Question: I have a web application, which is an implementation of the Front Controller Pattern, as described by the image below. Specifically, I have followed the code example of the Front Controller Pattern, as described in this question's answer:
<URL>

I'm having updating issues with one of my .jsp pages. This page in particular has a popup-editor, which allows the user to add or remove links to sets of data from an external database. If the user hits a save-button, it sends a request, which is intercepted by the Front Controller. Then, the correct action for saving or deleting a reference link (many to many ID numbers) is executed on the systems own database. After, the page should be reloaded, which triggers a chained command, which loads data from both databases, before redirecting to essentially the same page, without the popup.
However, the page is not reloaded, due to some form of caching that I do not understand. I've tried every solution I could find, to prevent loading cached data, from adding a unique value to the URL, to adding meta-tags on the jsp-page, to prevent it from caching at all. I've confirmed that the data is loading on server side. A simple F5-click updates the page like it should be doing automatically.
I've also implemented an onClose-function on the popup, that calls a window.location.reload(). However this call interrupts the Front Controller, and it stops everything it is currently doing, to handle the newest request. This creates a race condition, where the data is sometimes able to be inserted/deleted, and sometimes not, before the Front Controller starts reloading the page.
Should I make a queue?
Is there a good reason not to do it this way?
Should the Front controller's execution method, or the class itself implement some kind of Synchronization?
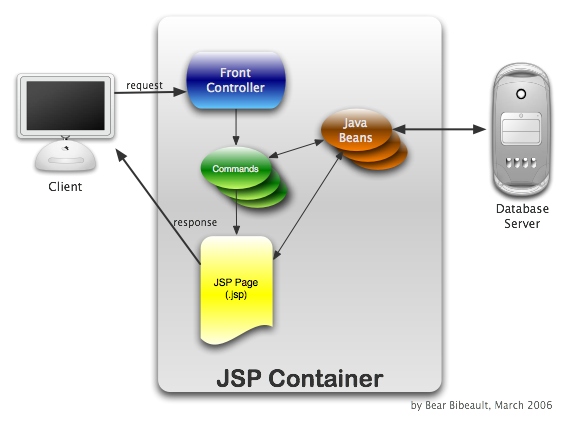
Answer: Your popup-editor should be placed inside an iframe so that it will not reload the window when it submits. The response that returns from request sent by the iframe should trigger the window.location.reload(). For example:
'''
<html>
<script type='text/javascript'>
window.onload = function() {
window.location.reload();
};
</script>
</html>
'''
Another option is to send the update with an Ajax call and then reload the page when the Ajax call returns. Or nicer, update the page dynamically without a reload but with JSON data returned by the Ajax call.